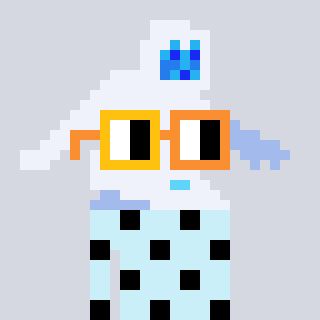
a pixel art character with square yellow and orange glasses, a yeti-shaped head and a cold-colored body on a cool background